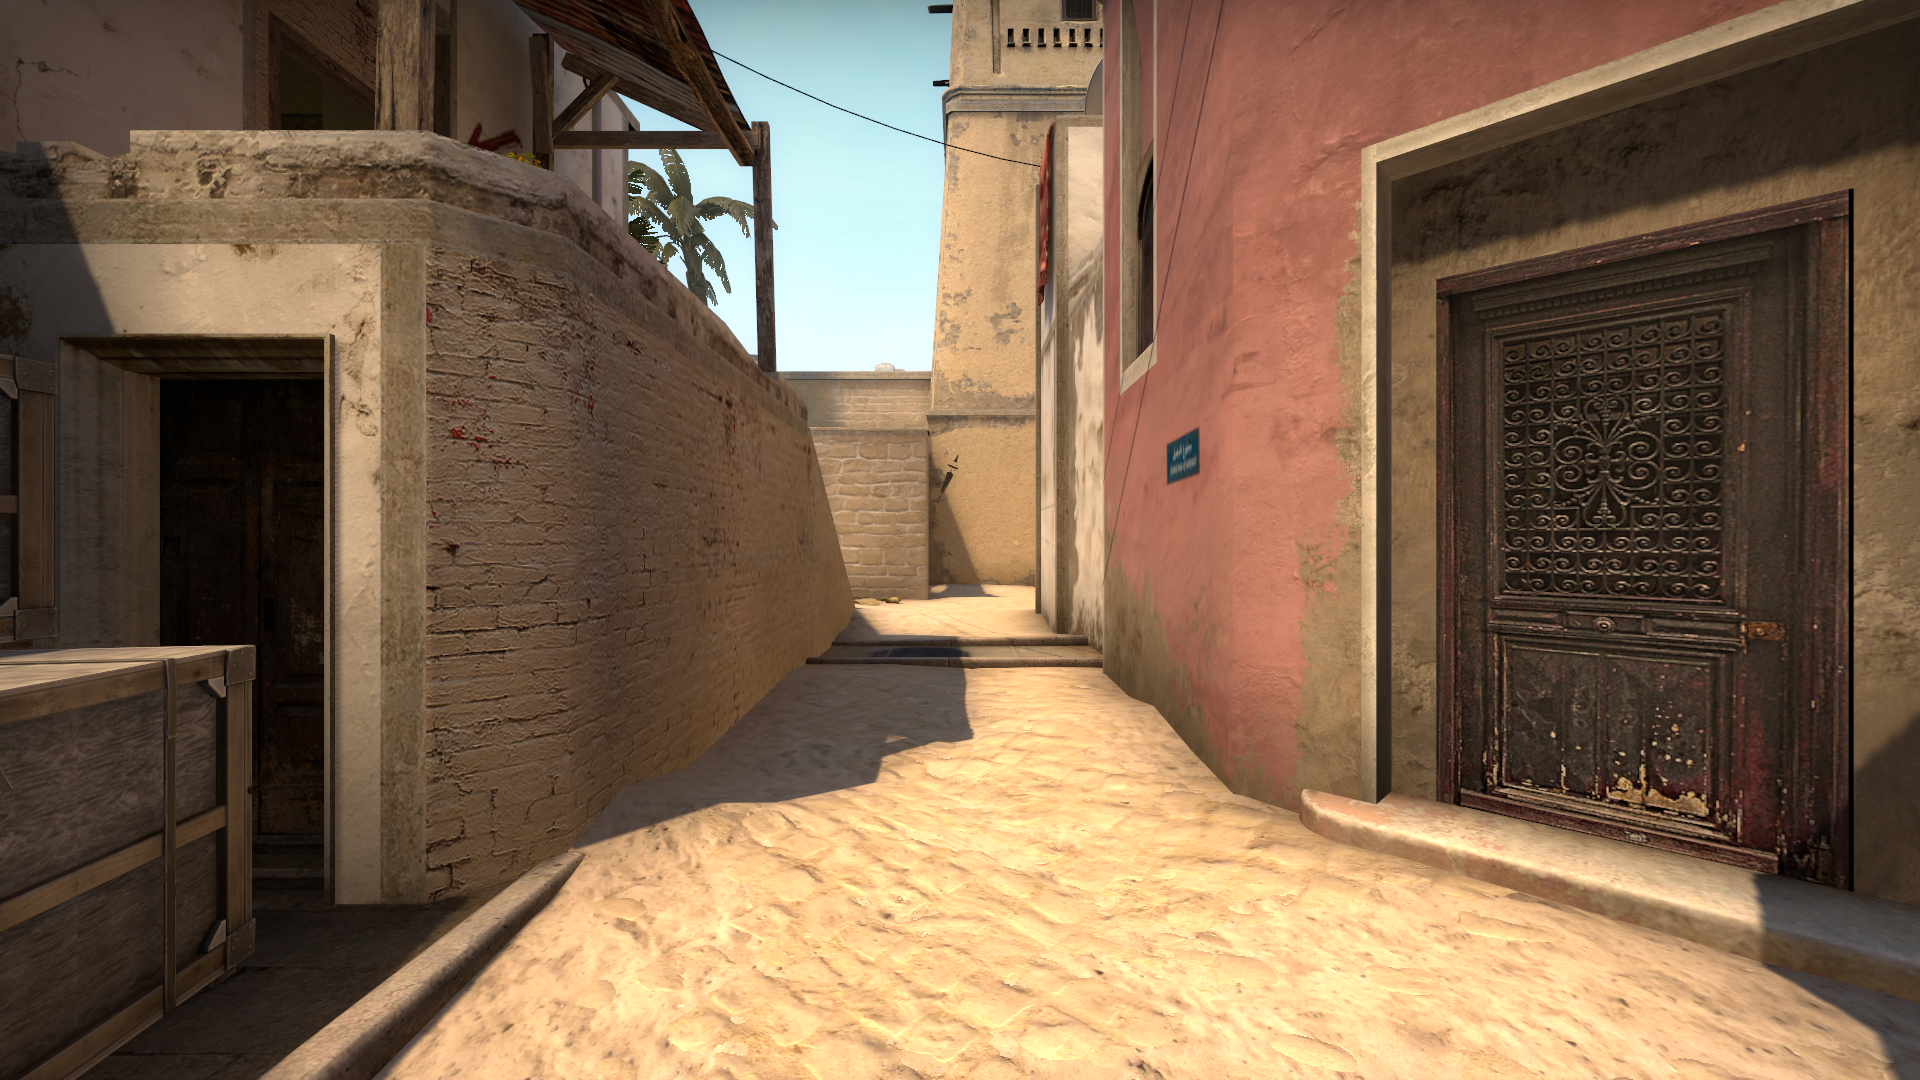
Map: de_mirage